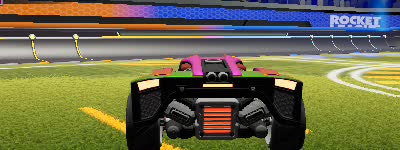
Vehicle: breakout